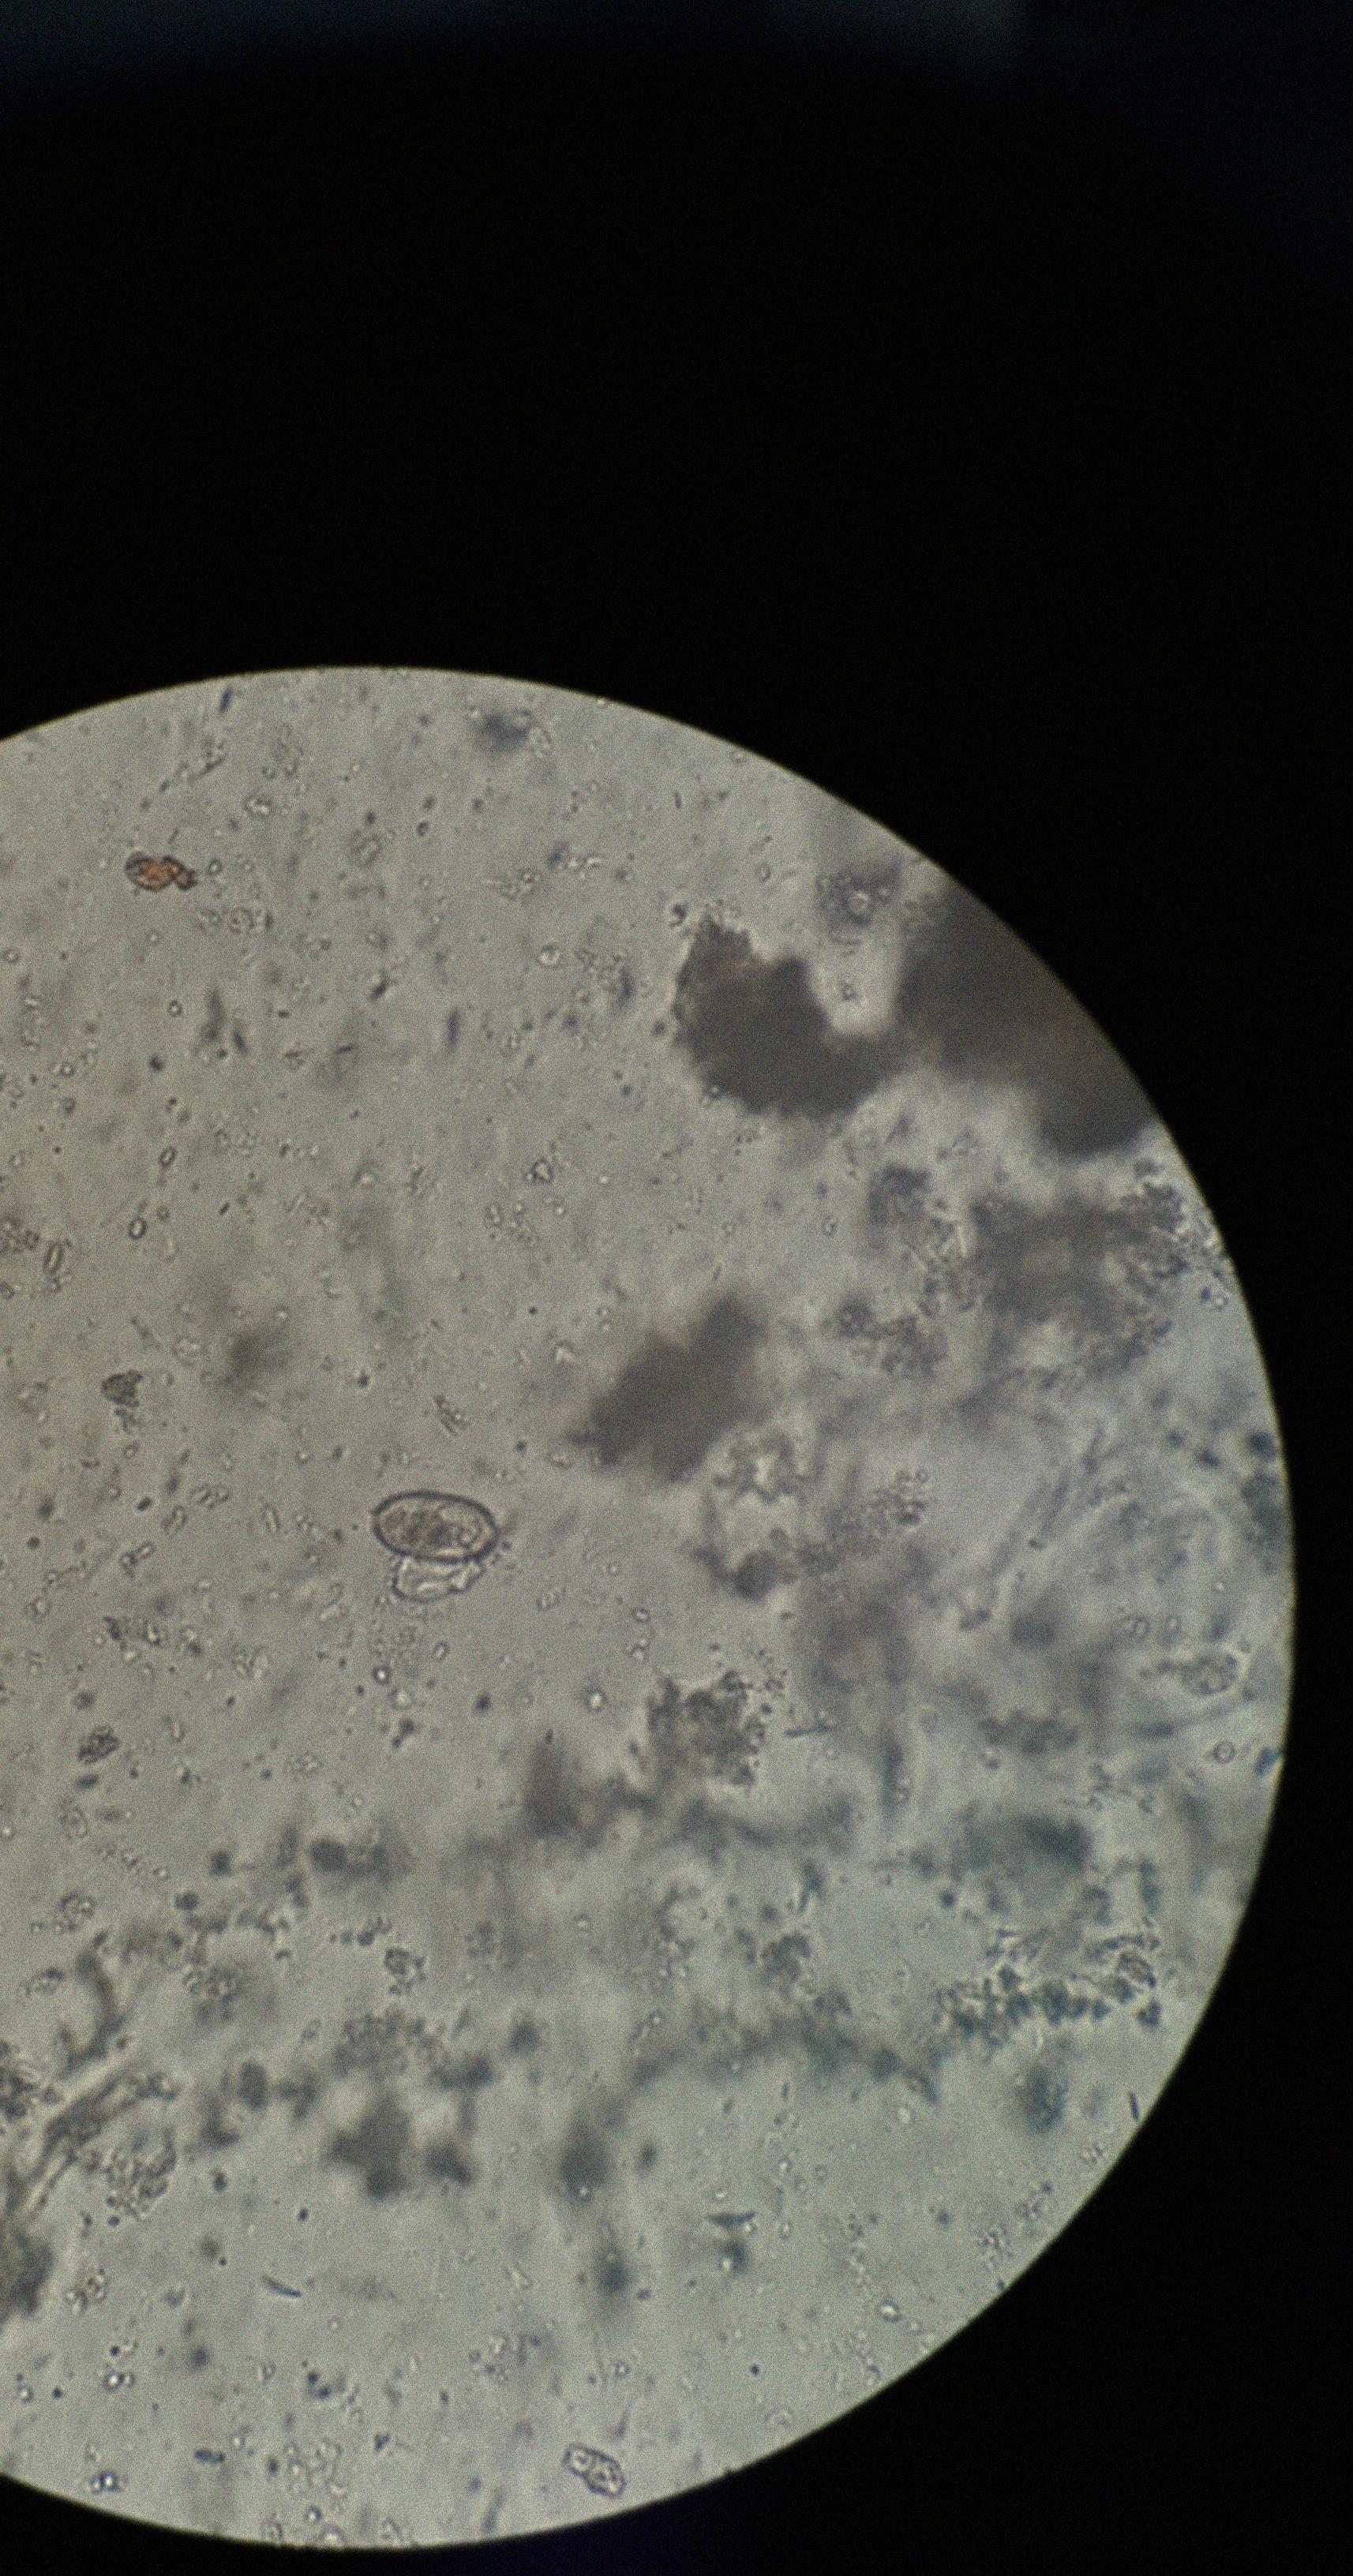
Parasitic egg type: Capillaria philippinensis